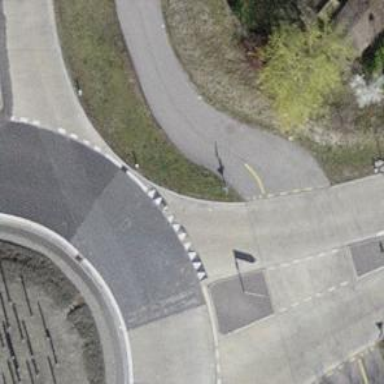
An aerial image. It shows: Road with "give way" sign.